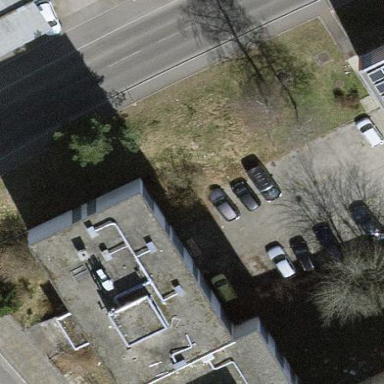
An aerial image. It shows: Parking area with surface.